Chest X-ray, PA view. Patient: 69 years old, sex M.
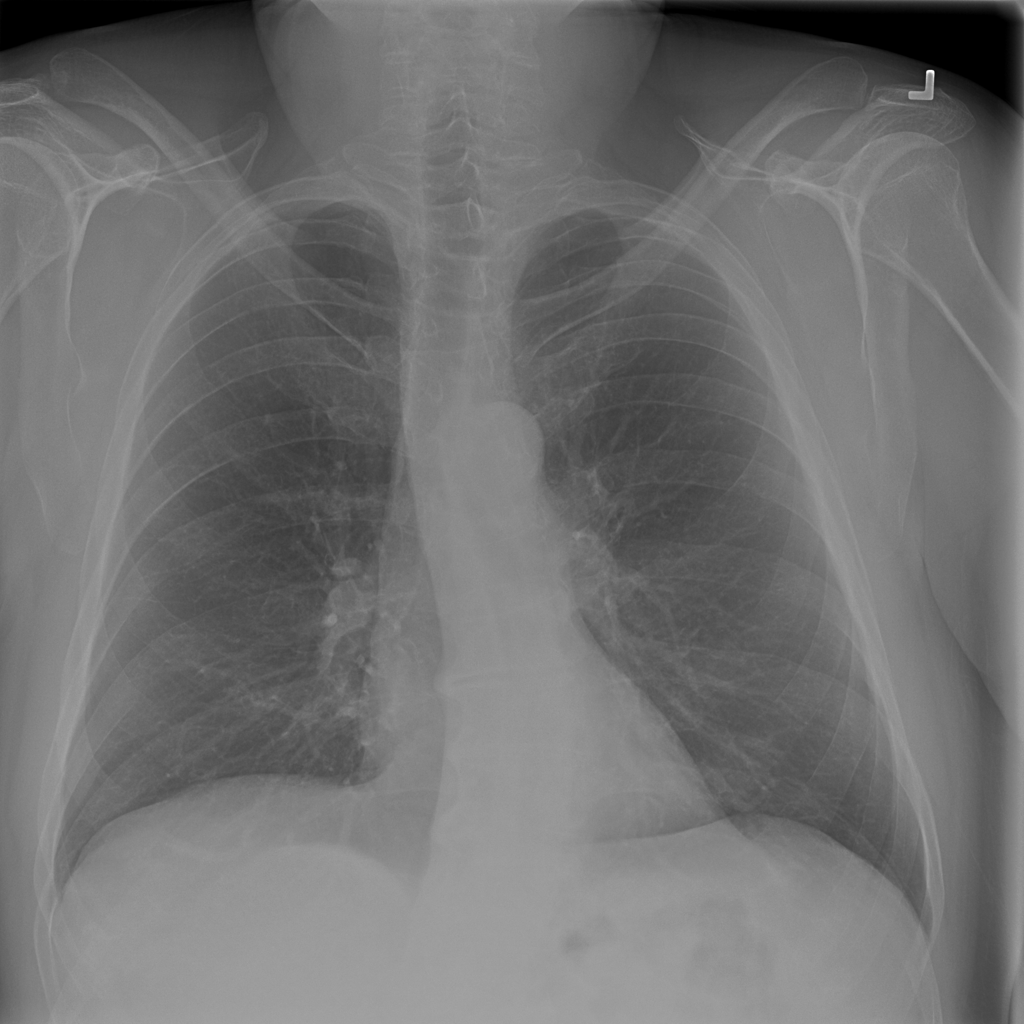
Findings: Fibrosis